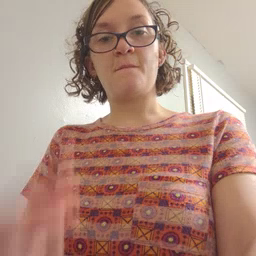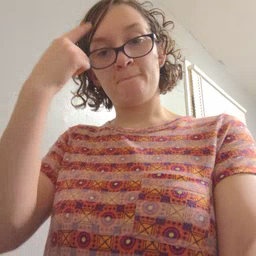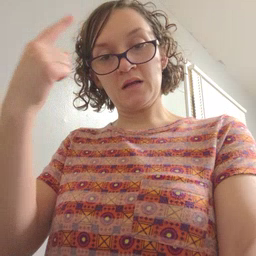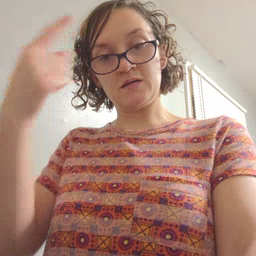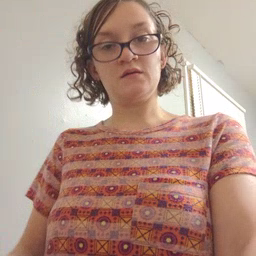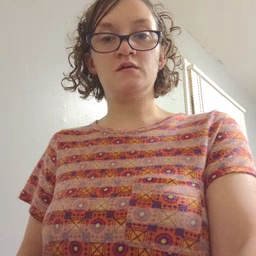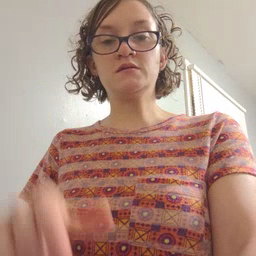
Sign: penny